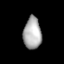
Tissue: lung
Cell type: Endothelial cells
Senescence score: 0.6108
Nuclear area (px): 555
Mean DAPI intensity: 173.35